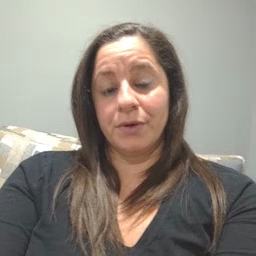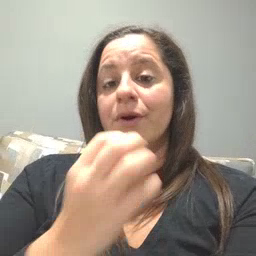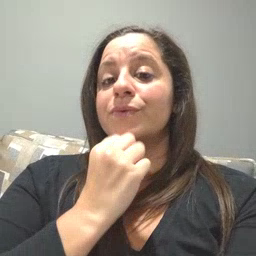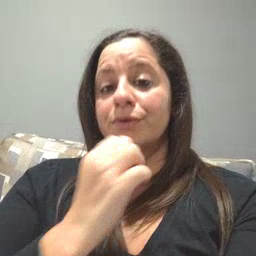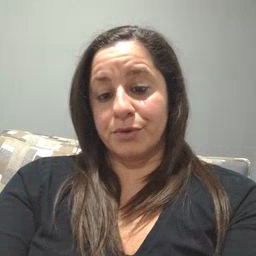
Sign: underwear